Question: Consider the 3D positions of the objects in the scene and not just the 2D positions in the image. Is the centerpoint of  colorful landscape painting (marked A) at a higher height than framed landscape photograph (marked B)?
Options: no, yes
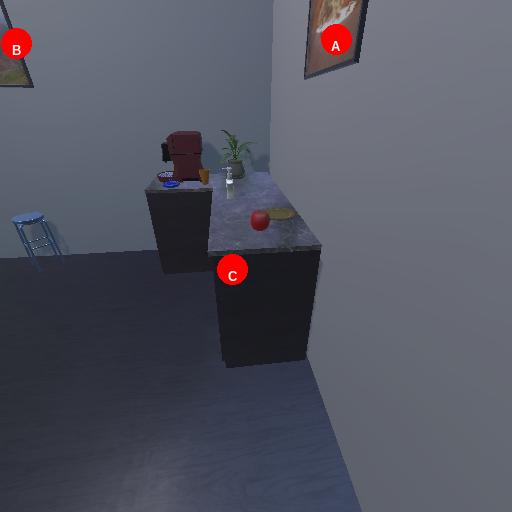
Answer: no